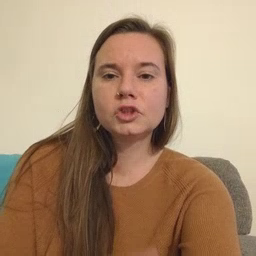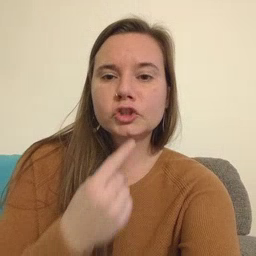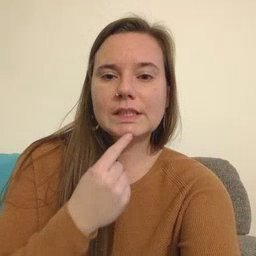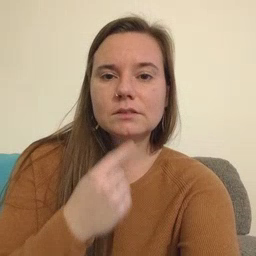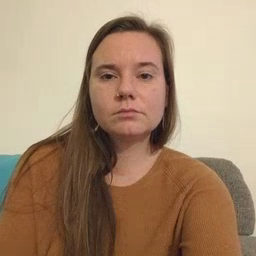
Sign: chin